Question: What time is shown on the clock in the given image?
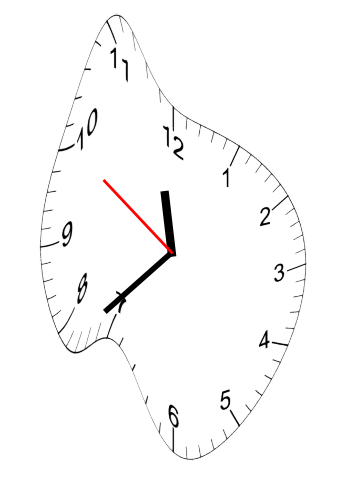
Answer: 11:37:50